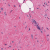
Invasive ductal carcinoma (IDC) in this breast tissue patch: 0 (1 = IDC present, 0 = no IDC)